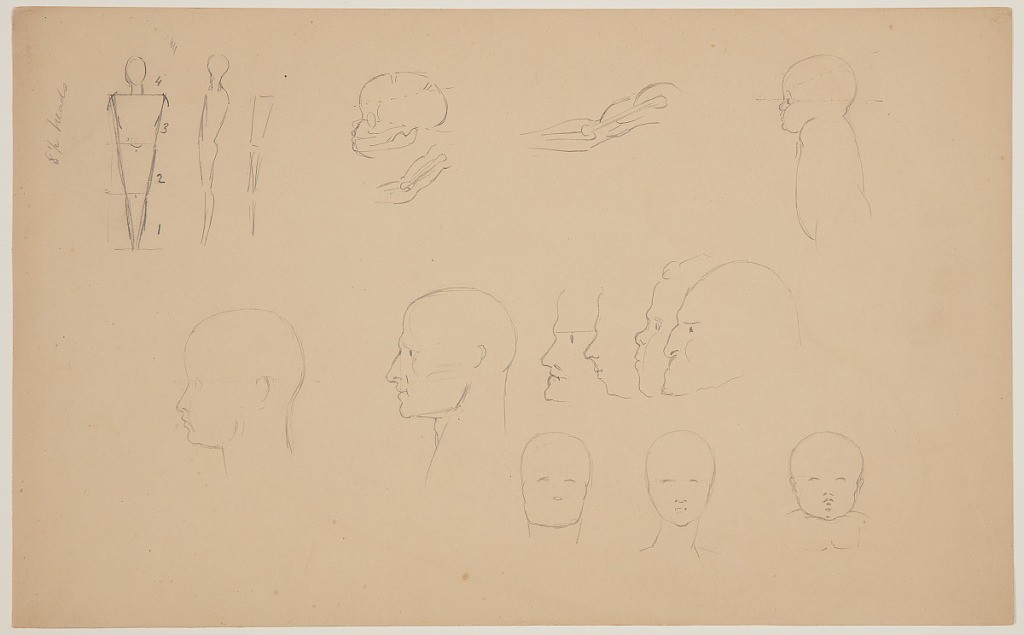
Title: Anatomical Sketches of Heads
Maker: Frederic Edwin Church, American, 1826–1900
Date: probably 1865–75
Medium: Graphite on tan wove paper
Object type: Drawing
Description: Figure sketches showing multiple anatomical views of adult and infant heads. At upper left, two stripped-down designs of the human body in a triangular formation are shown frontally and in left profile. At upper center, an infant's head is shown in left profile, while two outstretched arms revealing their interior skeletal structure are included nearby. At upper right, the head and upper body of an infant are shown in left profile. At lower left, two adult heads are rendered in left profile, while beside them at right, a sequence of overlapping head/face outlines are included above three frontal views of heads--presumably, one male (left), one female (right), and one infant (right). The overlapping sequence of faces appears to compare the position of the chin as it recedes and protrudes in various visages.